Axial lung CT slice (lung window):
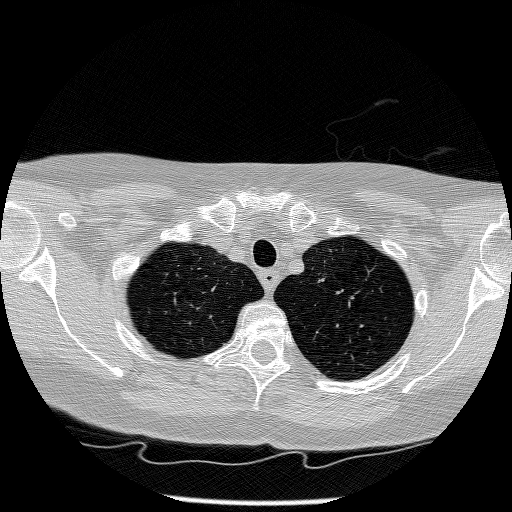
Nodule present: no